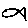
Label: fish